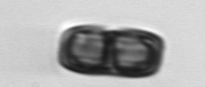
Label: Ephemera